Question: I've built a producer thread that has multiple consumer threads. I've used a queue where the producer puts all the tasks. Then the consumer threads use get to retrieve the tasks and execute them. The problem that I keep running into is the some items in the queue are grabbed by multiple consumer threads.
In my Automator class I create the thread pool, then I put all the tasks into the queue, using the add_task method of TaskThreadPool. The TaskRunners then start pulling all of the tasks out of the queue and running them. After the first cycle completes, each following cycle each consumer thread will grab the last item at the same time. So in this case I'll see multiple of the same task run, when only 1 should be run. I've tried adding locks in the consumer thread just before the _q.get is performed, but I still get the same result. How can I ensure that only 1 thread will grab the tasks and keep another thread from touching it.

<URL>
'''
class TaskThreadPool:
""" Pool of threads consuming tasks for a queue """
def __init__(self, num_threads):
self.num_threads = num_threads
self._q = Queue()
self.workers = []
def create_threads(self):
for _ in range(self.num_threads):
self.workers.append(TaskRunner(self._q))
with print_lock:
print('{} tasks threads created'.format(len(self.workers)))
def add_task(self, task):
""" Add a tasks to the queue """
self._q.put(task)
def wait_completion(self):
""" Wait for completion of all the tasks in the queue """
self._q.join()
class TaskRunner(Thread):
"""Thread executing tasks from a given tasks queue"""
def __init__(self, queue):
super(TaskRunner, self).__init__(daemon=True)
self._q = queue
self.start()
def run(self):
while True:
if not self._q.empty():
task = self._q.get()
try:
task.run_task()
finally:
self._q.task_done()
class Automator:
def __init__(self, test_task_id=None, test_loop_count=0):
"""
Automator Settings
Basic start up settings, when testing a single task no Thread Pool is created.
If Module Testing is enabled on test tasks will be run
"""
# Specific Task testing information
self.test_task_id = test_task_id
self.task_test = False
self.test_loop_count = test_loop_count
self.print_lock = print_lock
print('Starting Automator 3')
...
# Queue information
self.cycle_queue = []
self.priority_queues = {}
self.number_of_priority_queues = 0
# Max number of threads to have running
self.max_task_num_threads = 7
self.threads_created = False
self.task_pool = TaskThreadPool(self.max_task_num_threads)
...
# If a test task id was provided turn task_test on
if self.test_task_id:
self.task_test = True
def open_thread_pool(self):
with self.print_lock:
print('Creating Task Threads')
self.task_pool.create_threads()
self.threads_created = True
...
...
def _run_cycle_queue(self):
print('Running Cycle Tasks')
for cycle_task in self.cycle_queue:
self.task_pool.add_task(cycle_task)
self.task_pool.wait_completion()
def _run_standard_task_queues(self):
"""
Loop through each task in a queue list and add task to queue
"""
print('Running Standard Tasks')
for queue_number in range(self.number_of_priority_queues):
queue = self.priority_queues[str(queue_number)]
if len(queue) > 0:
for task in queue:
self.task_pool.add_task(task)
self.task_pool.wait_completion()
def _sleep(self):
"""
Find when the next 5 minute interval. (10:00, 10:05, 10:10)
Sleep till next 5 minute interval begins
"""
now = dt.datetime.now()
# How long until next run interval
minutes_to_sleep = 5 - now.minute % 5
print('Automator 3 Restarting in {} minutes'.format(minutes_to_sleep))
time.sleep((minutes_to_sleep * 60) - now.second)
now = dt.datetime.now()
print('Automator 3 Restarting {}'.format(now))
def run_automator(self):
# Start Program Loop
cycles = 0
mode_print = False
# Open Database Connection
self.dw.open_connection()
try:
while True:
cycles += 1
print('Cycle {} Started'.format(cycles))
try:
# Get tasks from automator table
self._refresh_task_data()
# Update meta data status
self._status_running()
if not self.task_test:
# Backup Local Files
self.backup_files()
# Create Task Objects
self._create_task_objects()
# Create Task Priorities
self._check_priorities()
if self.task_test:
# Start up requested task
self.test_task(self.test_task_id)
if not self.test_loop_count or cycles == self.test_loop_count:
break
else:
if not mode_print:
print('Running Automator 3 - MODE: Standard')
mode_print = True
# Sort Tasks into Lists
self._setup_queues()
if not self.threads_created:
# Create Task Threads
self.open_thread_pool()
# Run Cycle tasks
self._run_cycle_queue()
# Setup Task queues and execute all tasks
self._run_standard_task_queues()
# Update the last run in meta data
self._update_last_run()
# Update meta data status
self._status_sleeping()
print('Cycle {} Completed'.format(cycles))
# Sleep till next 5 minute interval 12:00, 12:05, etc
self._sleep()
except Exception as e:
raise e
finally:
self.dw.close_connection()
'''
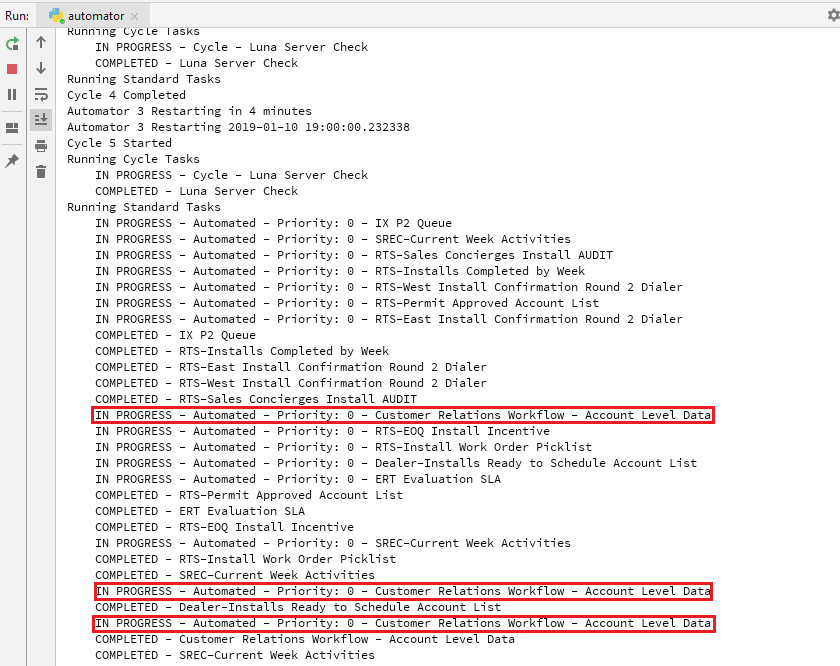
Answer: The issue was my method that was handing items to the Queue. I added an additional check to stop unneeded items from being added to the queue.